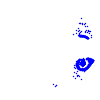
Particle: electron